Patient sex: M
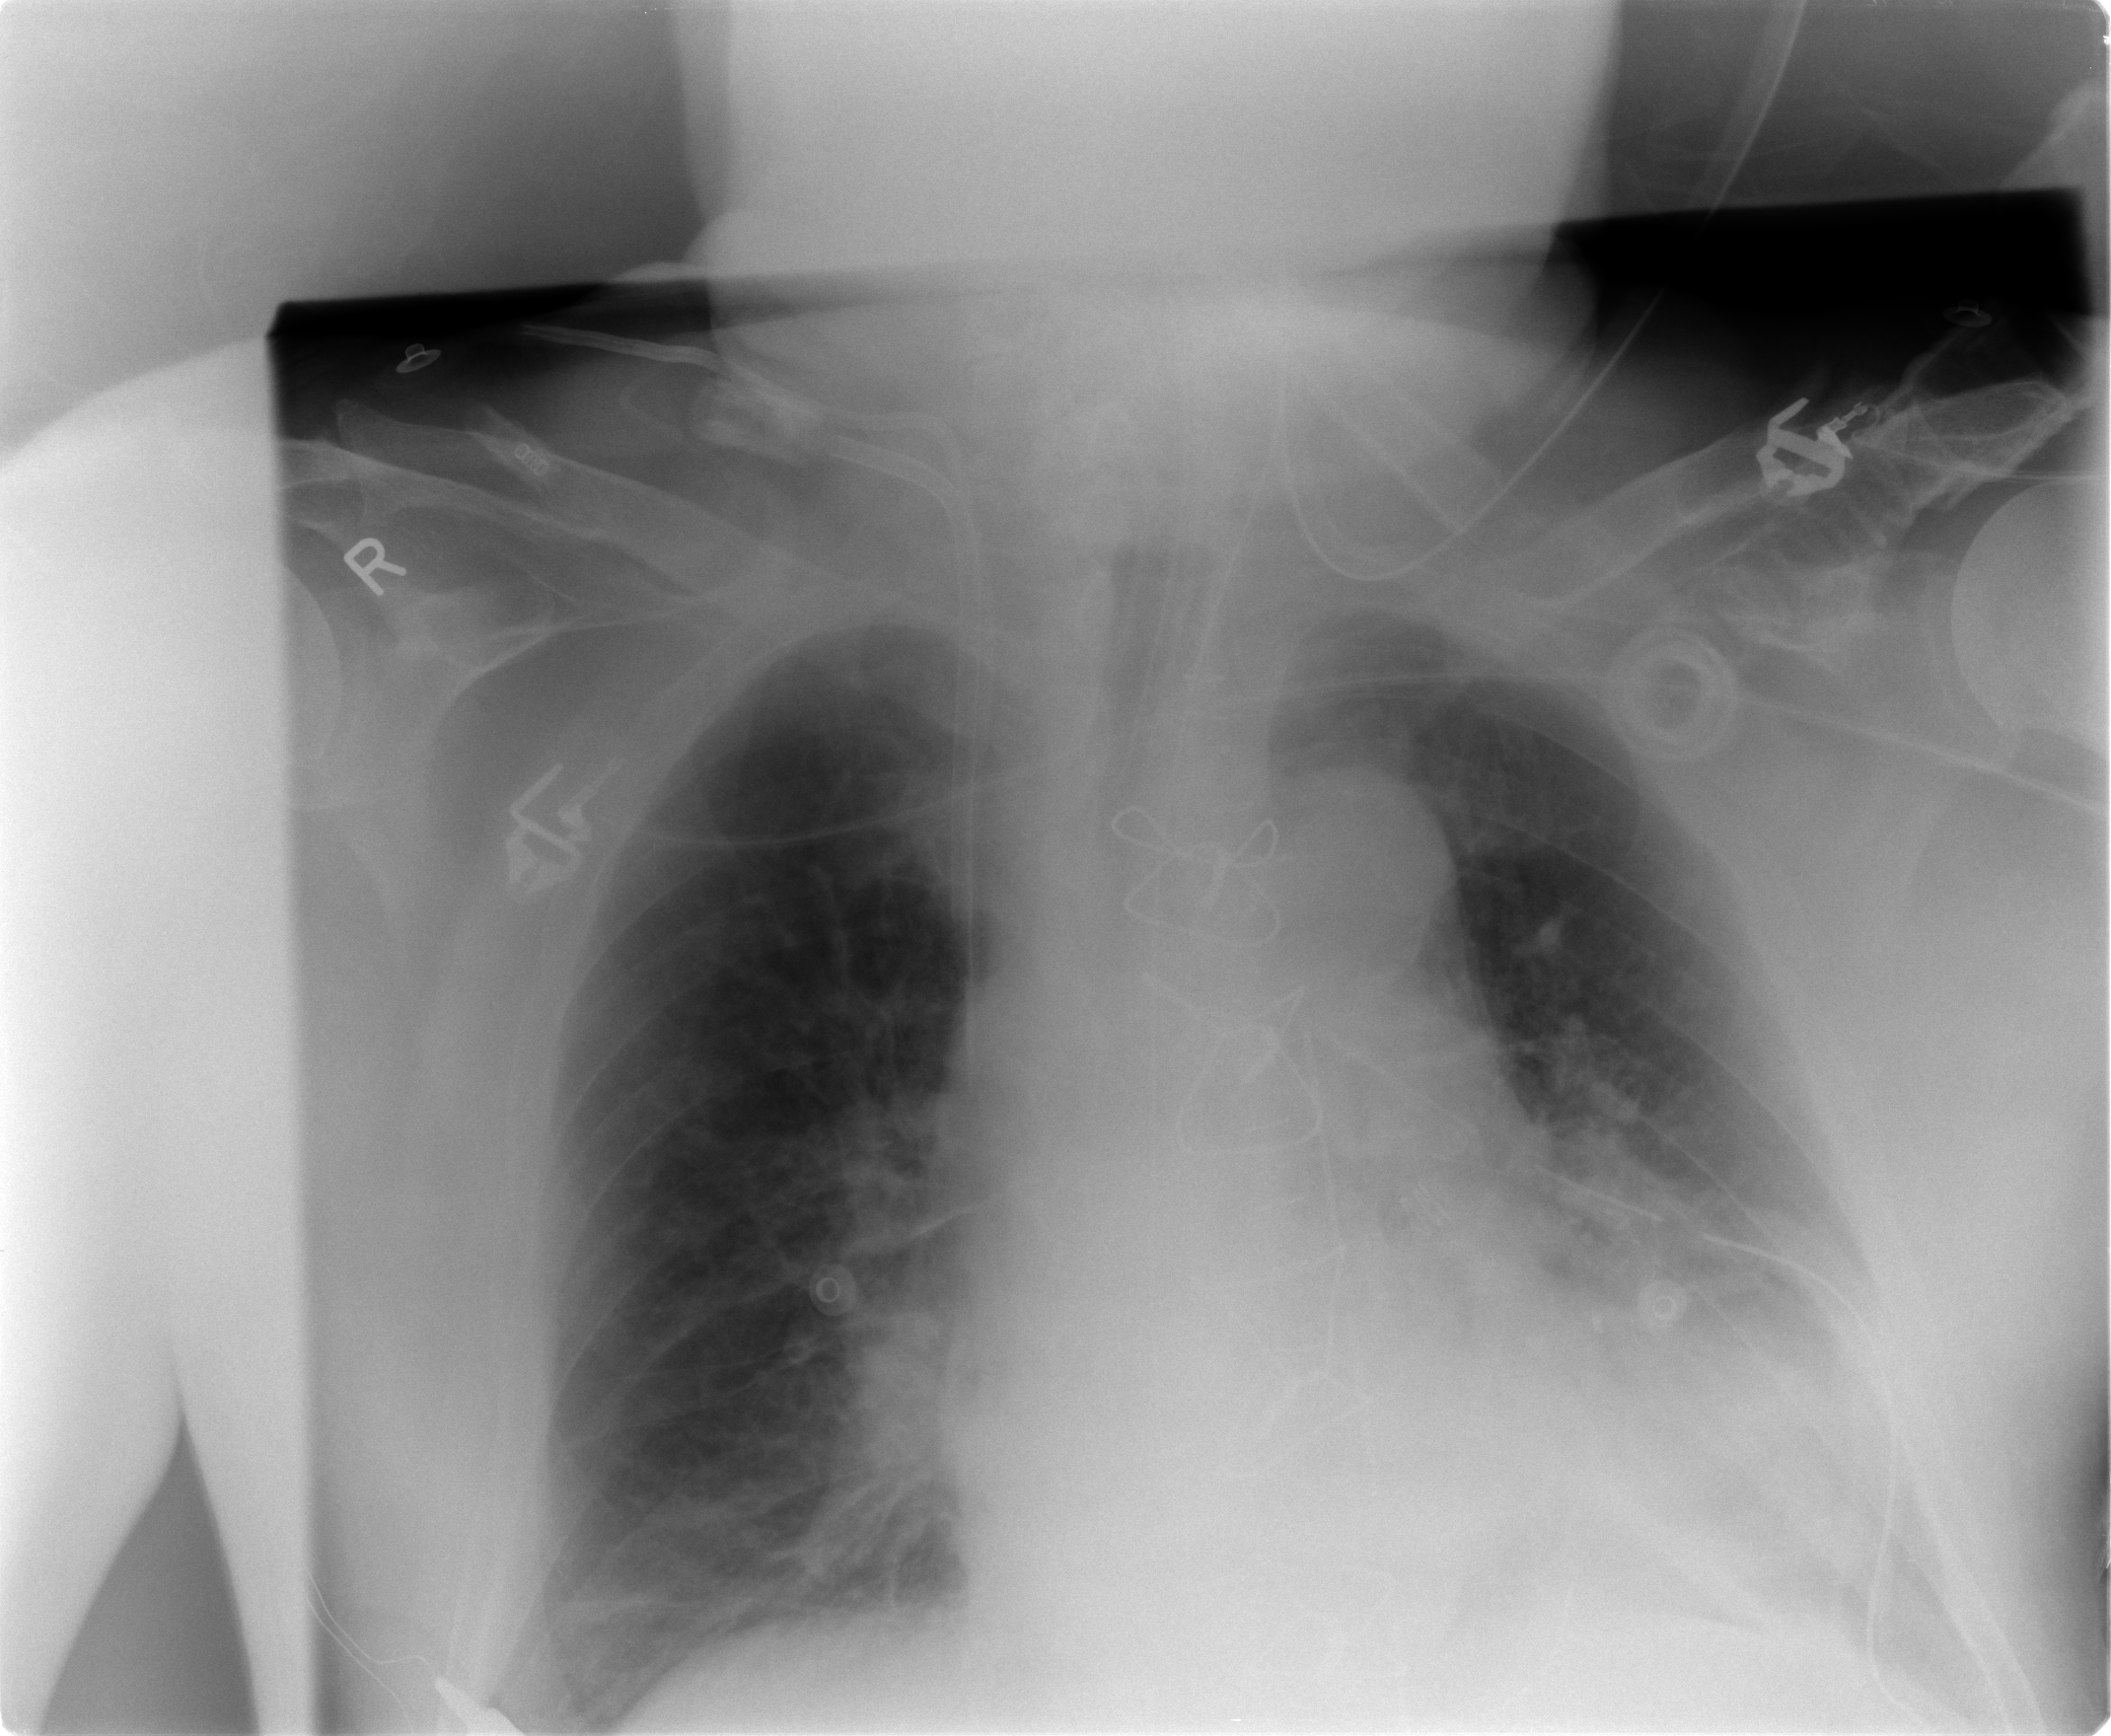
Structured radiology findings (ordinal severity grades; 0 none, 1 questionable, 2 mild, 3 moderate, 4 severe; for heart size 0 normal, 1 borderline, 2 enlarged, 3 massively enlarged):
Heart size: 2
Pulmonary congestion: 0
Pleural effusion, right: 0
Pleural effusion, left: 0
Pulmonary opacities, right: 0
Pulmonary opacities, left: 0
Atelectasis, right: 0
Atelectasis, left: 2